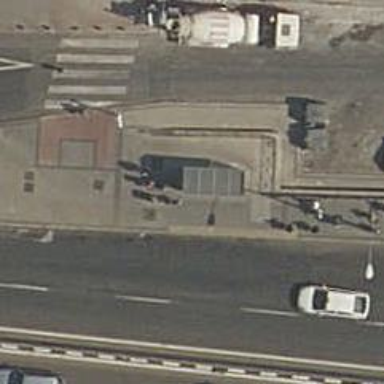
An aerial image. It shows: Bus stop with sheltered platform for public transport.